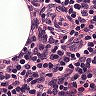
Metastatic tissue present: no